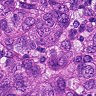
Metastatic tissue present: yes